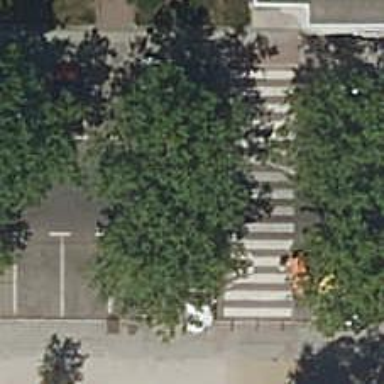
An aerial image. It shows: Pedestrian road.